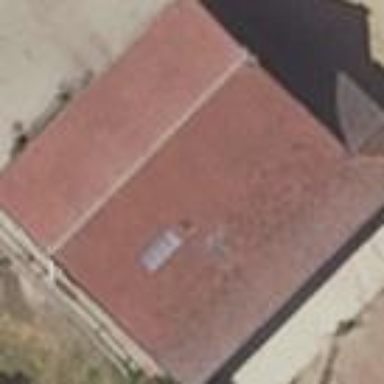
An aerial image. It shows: Detached building.